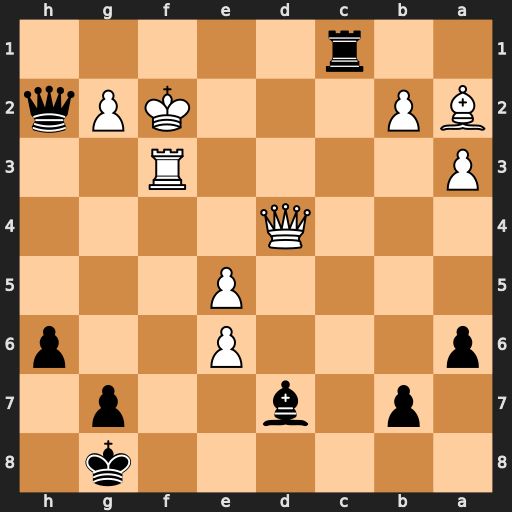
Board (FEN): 6k1/1p1b2p1/p3P2p/4P3/3Q4/P4R2/BP3KPq/2r5
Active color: b
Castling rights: -
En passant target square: -
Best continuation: Qg1+ Kg3 Qxd4 exd7+ Kh7